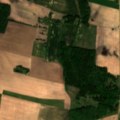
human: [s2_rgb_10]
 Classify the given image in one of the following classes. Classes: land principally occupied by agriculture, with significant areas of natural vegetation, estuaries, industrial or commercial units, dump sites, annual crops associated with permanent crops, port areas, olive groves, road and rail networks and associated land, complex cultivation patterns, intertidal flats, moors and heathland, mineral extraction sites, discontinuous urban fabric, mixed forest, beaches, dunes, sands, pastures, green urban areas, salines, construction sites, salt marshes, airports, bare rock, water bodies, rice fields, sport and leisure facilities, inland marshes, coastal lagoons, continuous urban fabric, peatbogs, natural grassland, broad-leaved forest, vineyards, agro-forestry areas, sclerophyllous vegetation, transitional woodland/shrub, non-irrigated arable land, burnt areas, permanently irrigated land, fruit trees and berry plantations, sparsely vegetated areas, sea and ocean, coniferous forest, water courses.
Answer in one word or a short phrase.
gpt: non-irrigated arable land, land principally occupied by agriculture, with significant areas of natural vegetation, broad-leaved forest